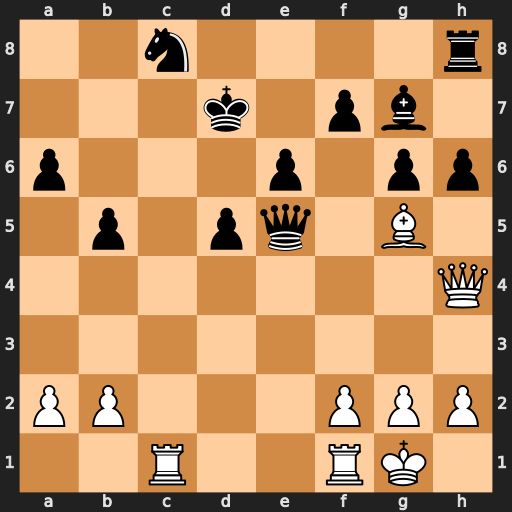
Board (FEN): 2n4r/3k1pb1/p3p1pp/1p1pq1B1/7Q/8/PP3PPP/2R2RK1
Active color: w
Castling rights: -
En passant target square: -
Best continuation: Bf4 g5 Bxe5